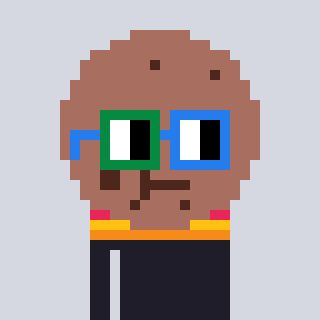
a pixel art character with square green and blue glasses, a cookie-shaped head and a grayscale-colored body on a cool background